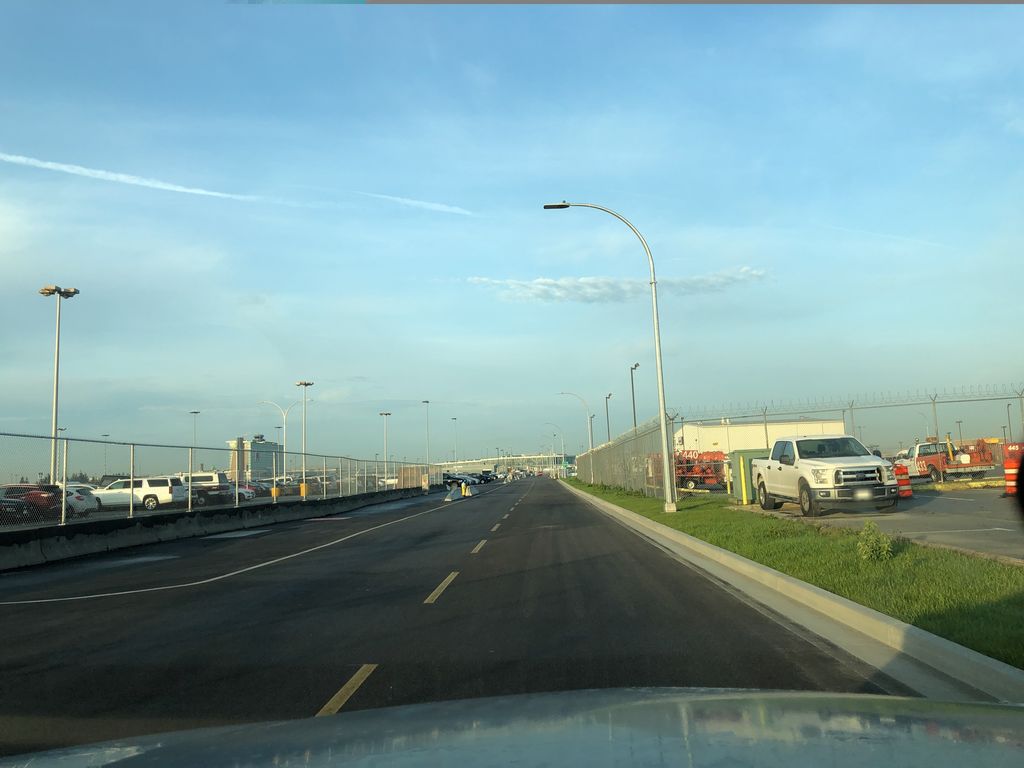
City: vancouver